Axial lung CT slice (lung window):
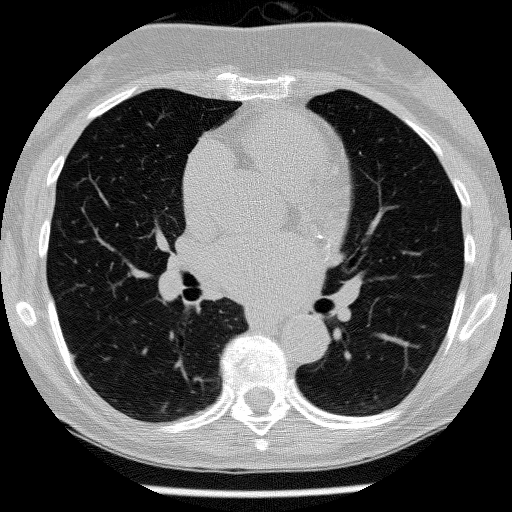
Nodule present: no